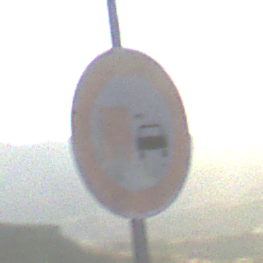
Verkehrszeichen: UeberholverbotKraftfahrzeuge
Umgebung: Outdoor, Nature
Tageszeit: SunriseSunset
Wetter: Clear
Licht: Natural
Jahreszeit: NotSpecified
Kontrast: HighContrast